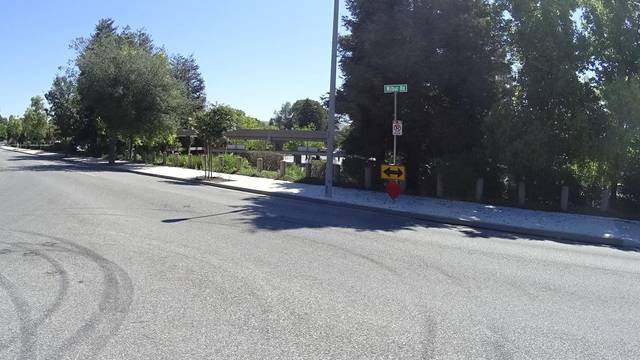
Region: United States
Coordinates: 34.185, -118.878